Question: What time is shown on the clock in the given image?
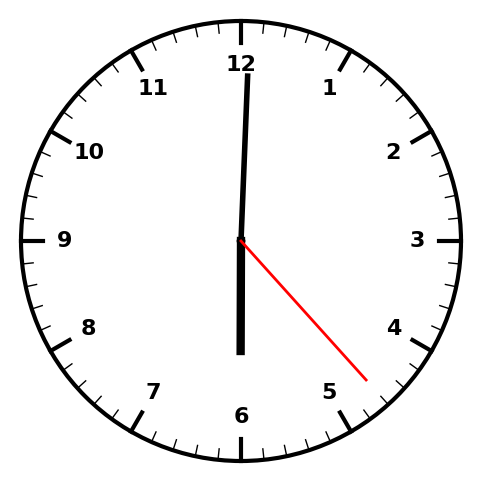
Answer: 06:00:23